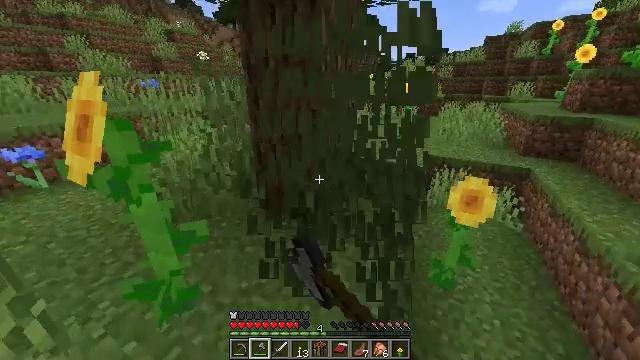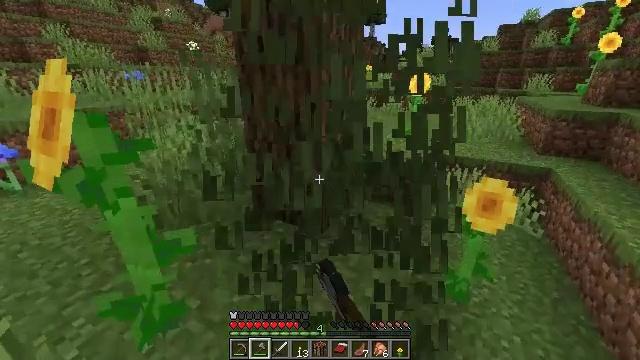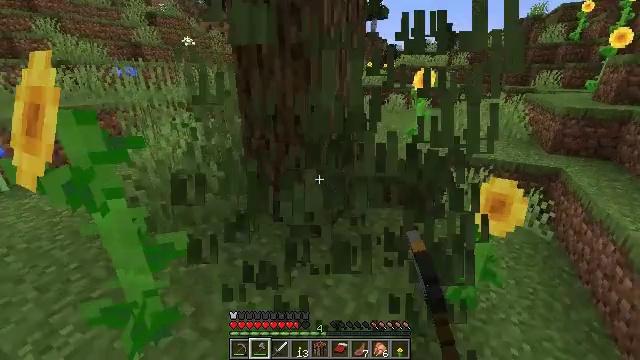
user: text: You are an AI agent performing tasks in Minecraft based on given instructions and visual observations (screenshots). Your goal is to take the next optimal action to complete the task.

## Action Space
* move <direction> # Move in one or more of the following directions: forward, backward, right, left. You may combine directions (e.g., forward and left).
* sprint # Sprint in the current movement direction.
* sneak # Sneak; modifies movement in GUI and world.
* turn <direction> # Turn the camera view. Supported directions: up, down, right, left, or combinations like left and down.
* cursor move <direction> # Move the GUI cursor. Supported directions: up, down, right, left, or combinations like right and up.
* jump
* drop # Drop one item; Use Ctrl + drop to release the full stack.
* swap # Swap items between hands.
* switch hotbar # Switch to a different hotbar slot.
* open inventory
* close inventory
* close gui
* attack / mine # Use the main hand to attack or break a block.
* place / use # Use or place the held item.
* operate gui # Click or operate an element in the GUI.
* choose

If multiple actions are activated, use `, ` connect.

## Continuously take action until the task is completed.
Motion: motion action
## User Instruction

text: Mine tall grass from the ground.
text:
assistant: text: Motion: attack / mine
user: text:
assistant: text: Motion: attack / mine
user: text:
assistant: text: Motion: attack / mine